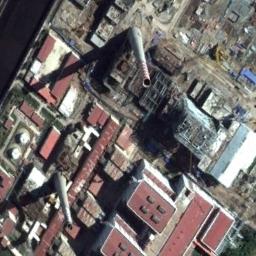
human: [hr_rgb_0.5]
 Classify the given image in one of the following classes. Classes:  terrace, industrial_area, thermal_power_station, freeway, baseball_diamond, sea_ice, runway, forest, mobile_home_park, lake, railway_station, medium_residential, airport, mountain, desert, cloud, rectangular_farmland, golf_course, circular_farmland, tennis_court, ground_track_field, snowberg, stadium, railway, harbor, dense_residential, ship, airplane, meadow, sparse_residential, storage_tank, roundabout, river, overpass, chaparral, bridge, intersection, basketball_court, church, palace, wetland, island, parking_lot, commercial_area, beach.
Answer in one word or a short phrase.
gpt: thermal_power_station